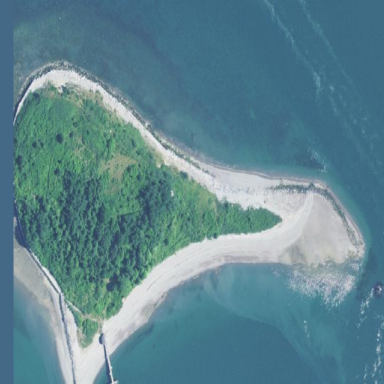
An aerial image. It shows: Islet located along the natural coastline.